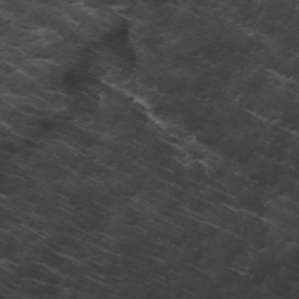
Label: non_frost